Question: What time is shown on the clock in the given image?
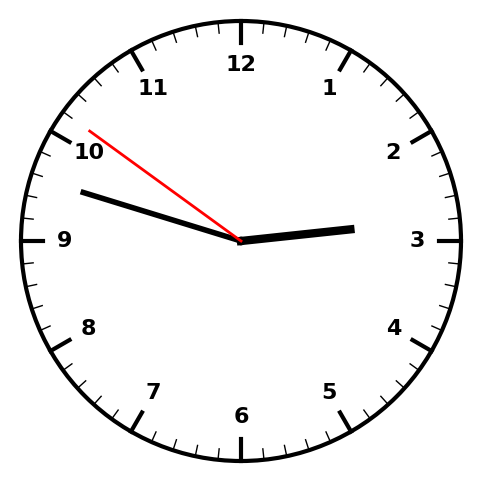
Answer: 02:47:51